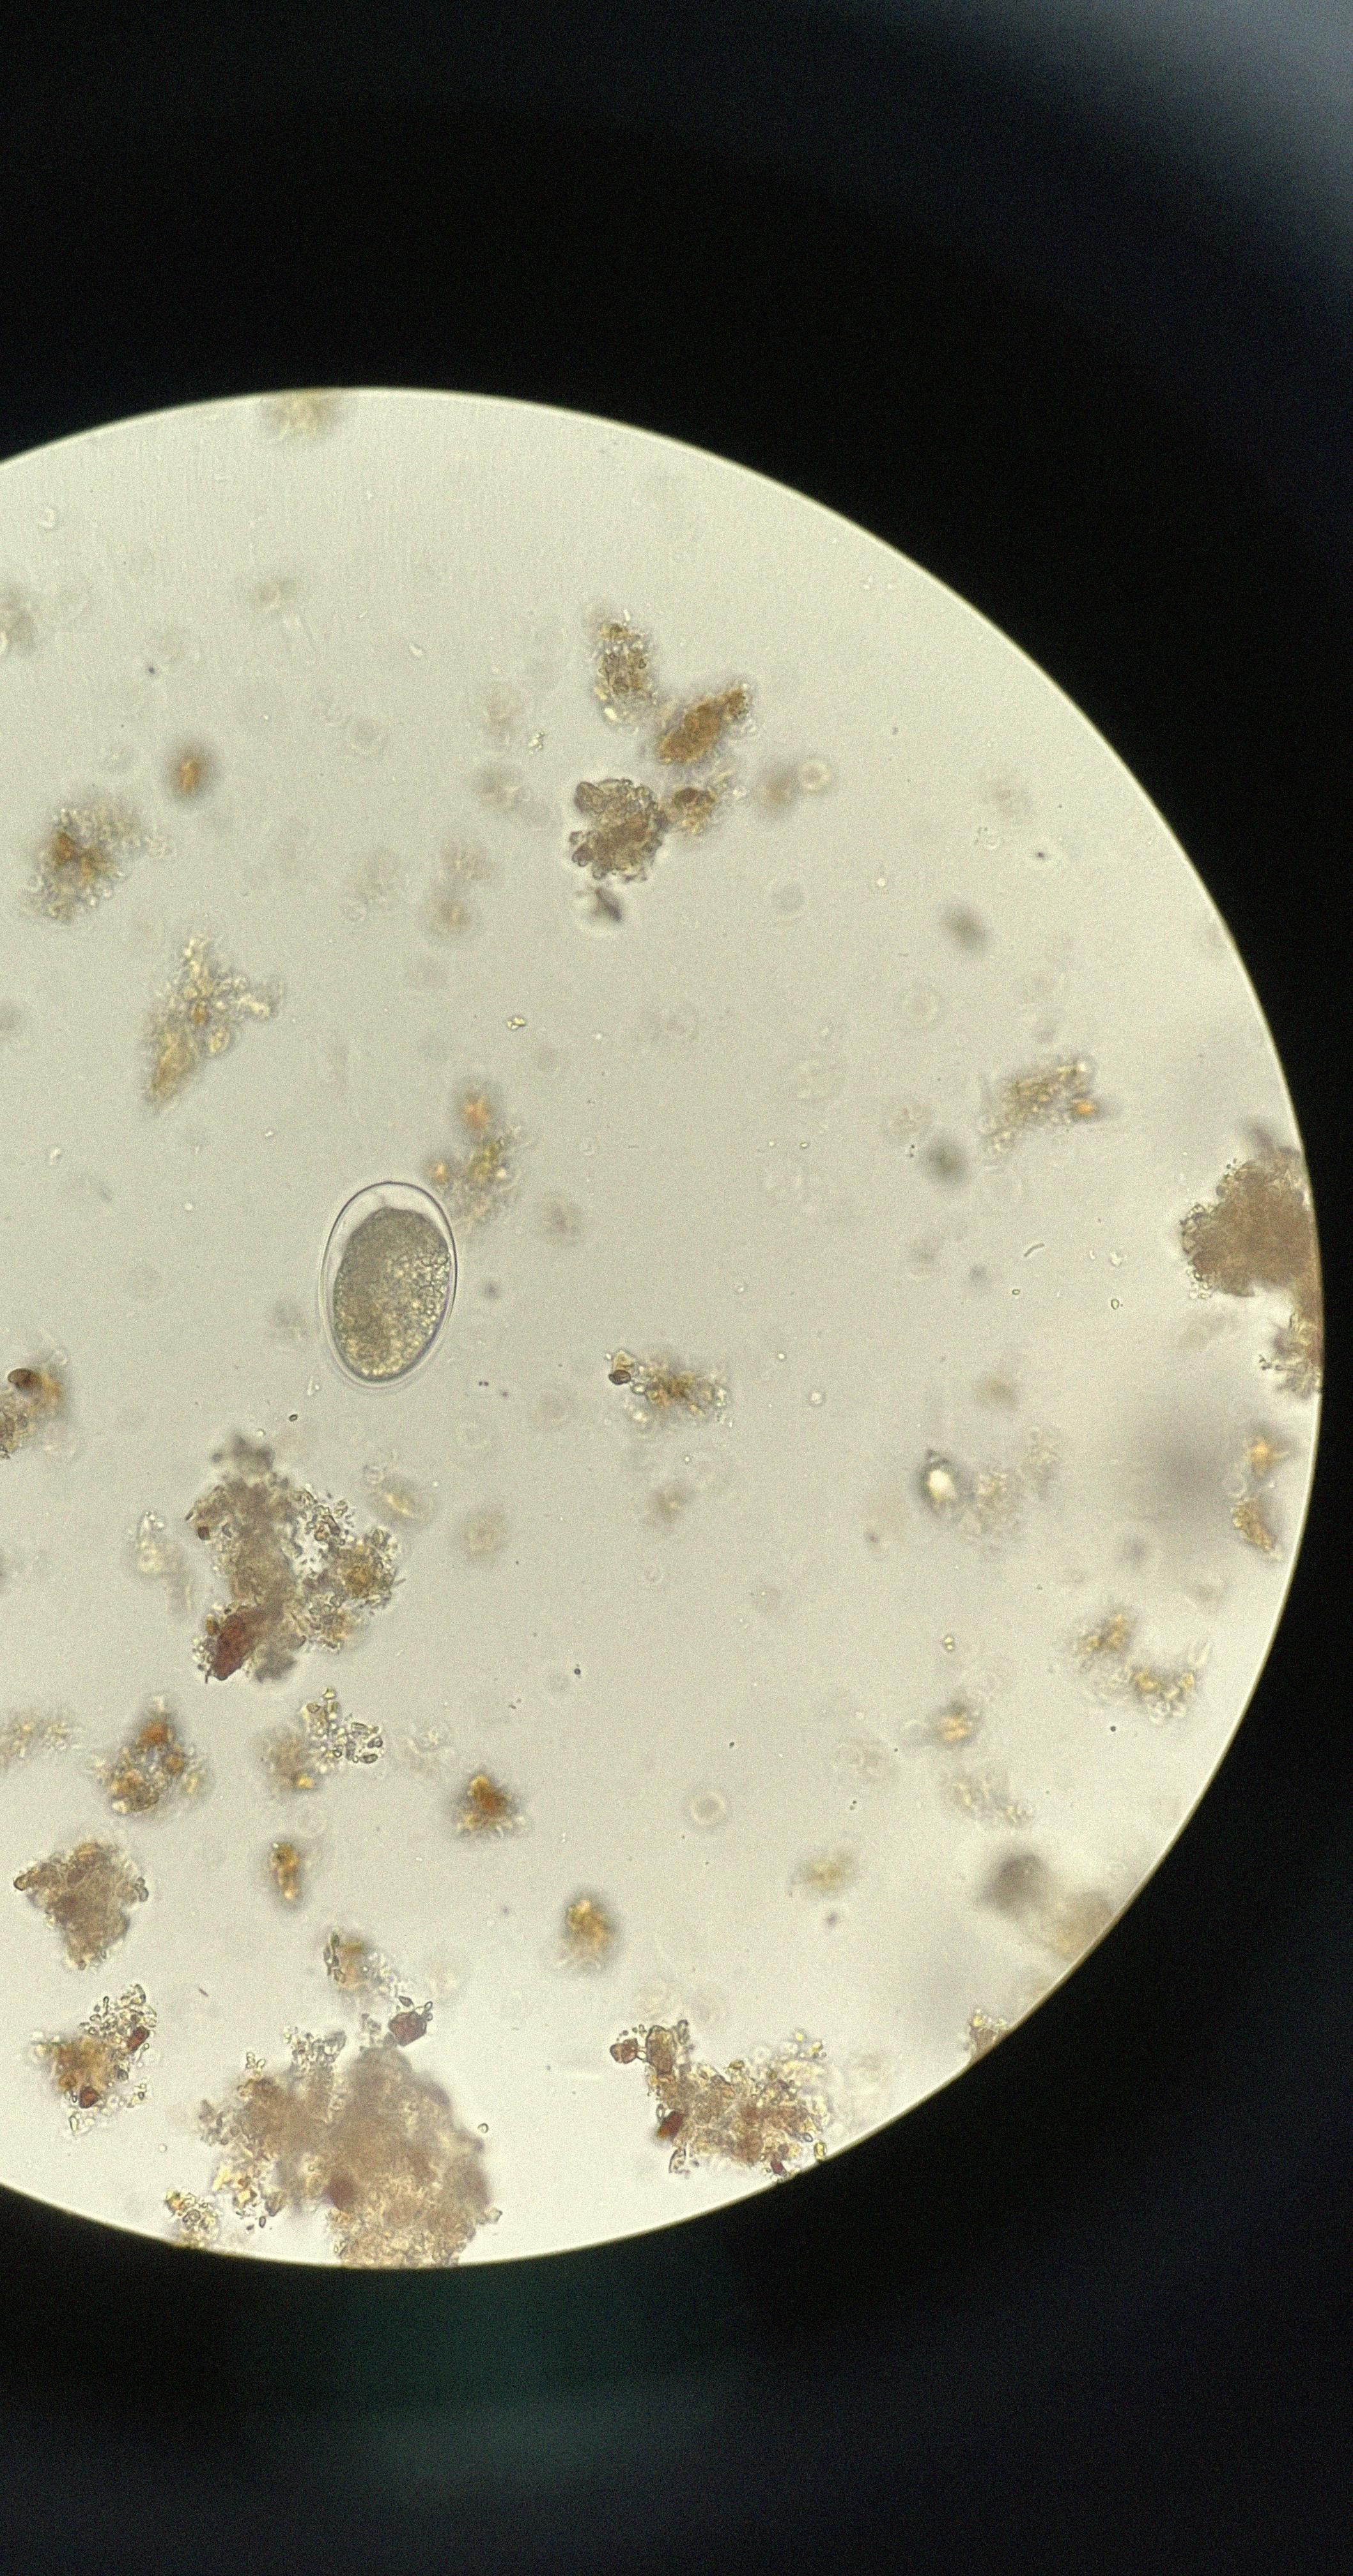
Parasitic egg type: Hookworm egg